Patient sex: M
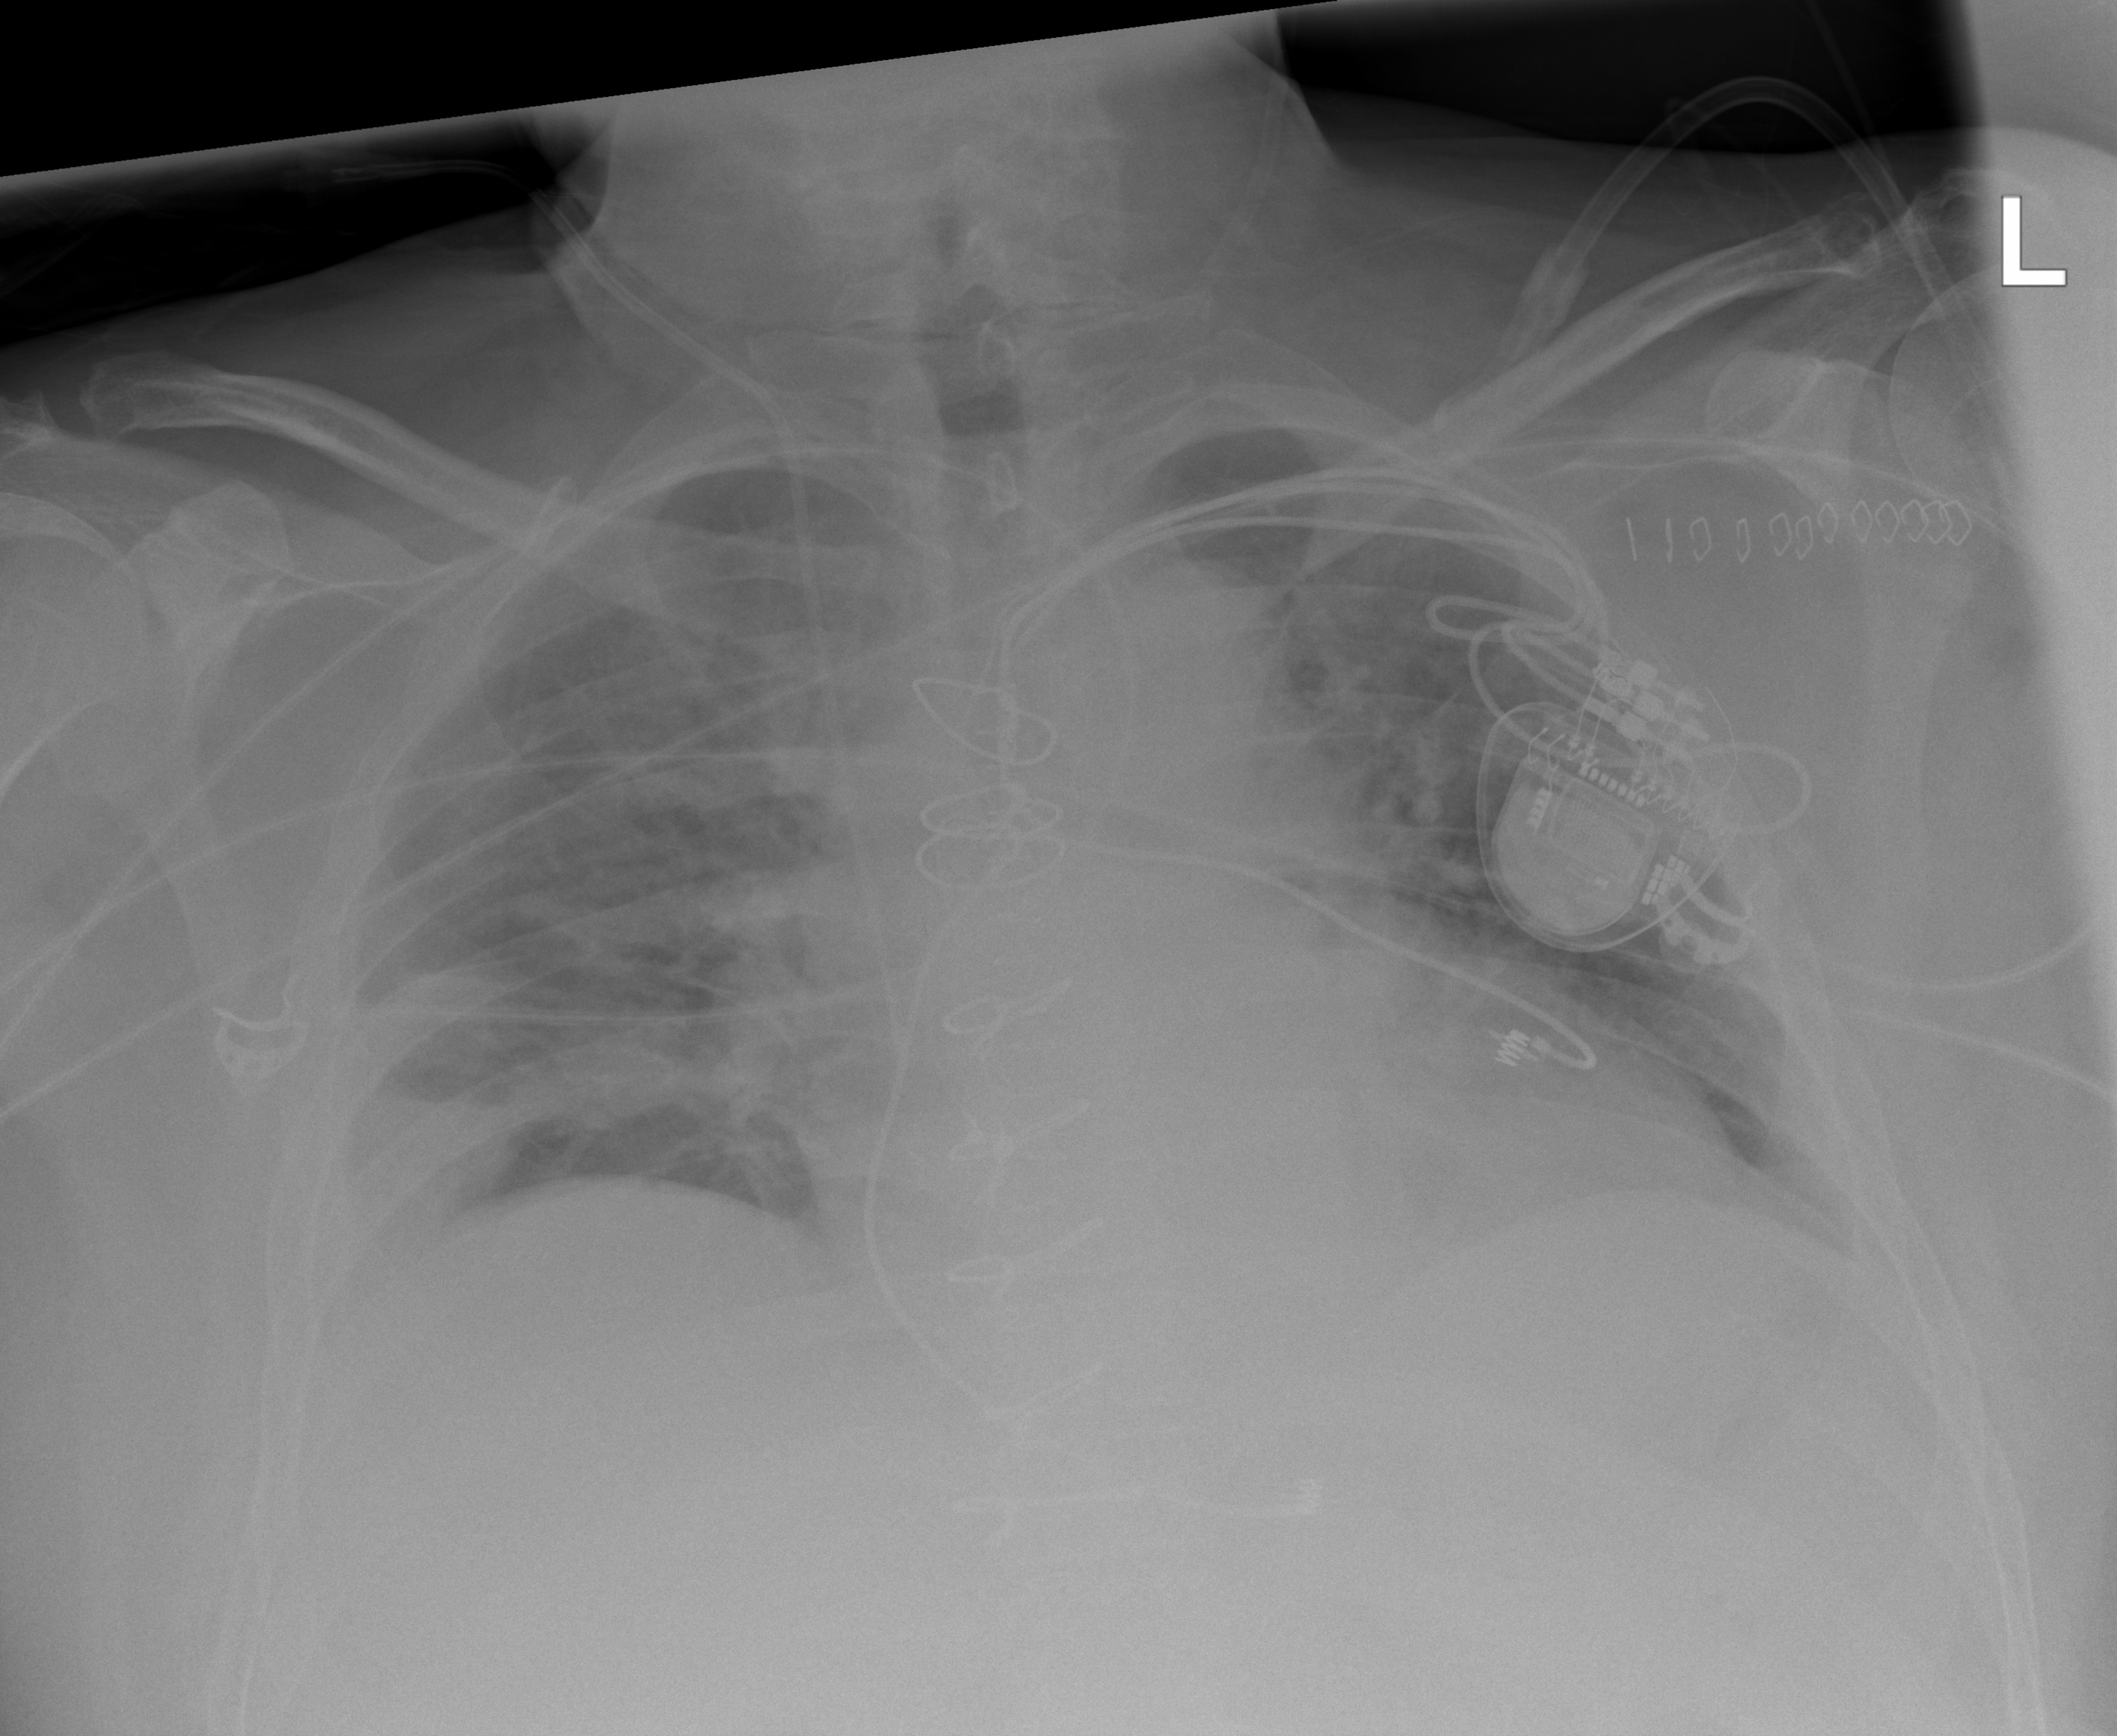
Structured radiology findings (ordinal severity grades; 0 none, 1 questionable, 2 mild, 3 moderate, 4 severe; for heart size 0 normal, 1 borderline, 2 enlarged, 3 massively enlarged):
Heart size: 2
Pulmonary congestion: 2
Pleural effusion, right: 2
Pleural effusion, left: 2
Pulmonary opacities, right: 2
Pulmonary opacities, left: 0
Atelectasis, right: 2
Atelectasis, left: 0